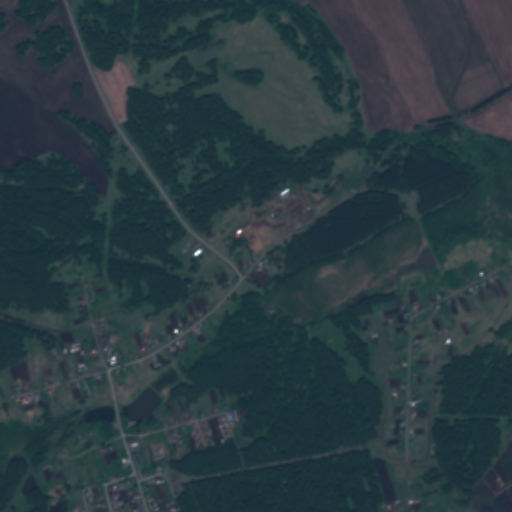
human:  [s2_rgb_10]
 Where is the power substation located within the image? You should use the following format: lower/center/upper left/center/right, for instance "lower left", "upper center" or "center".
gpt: The power substation is located in the lower left of the image.
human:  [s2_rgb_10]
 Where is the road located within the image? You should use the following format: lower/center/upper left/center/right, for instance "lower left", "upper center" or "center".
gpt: There is no road in the image.